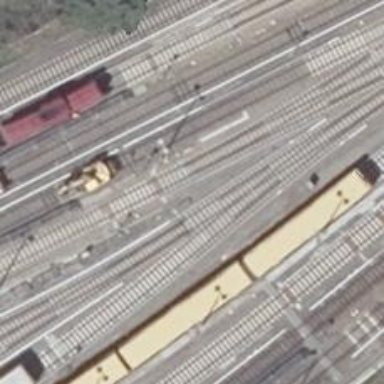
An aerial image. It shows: Railway switch.